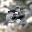
Label: 9